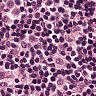
Metastatic tissue present: no